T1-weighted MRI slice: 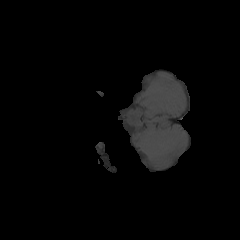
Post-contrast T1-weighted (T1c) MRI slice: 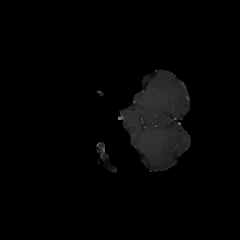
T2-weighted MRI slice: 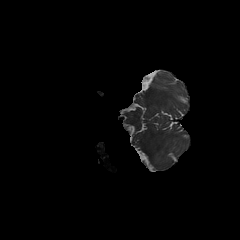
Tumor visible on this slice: no